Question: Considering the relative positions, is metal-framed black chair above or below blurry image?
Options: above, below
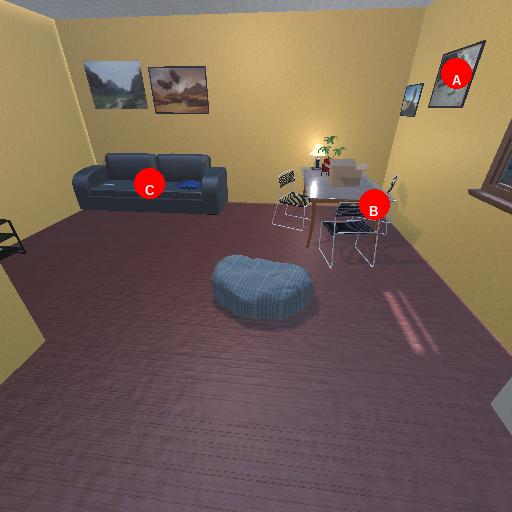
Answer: above